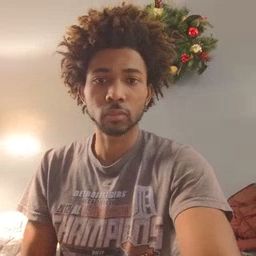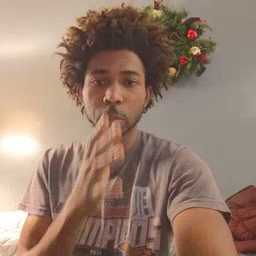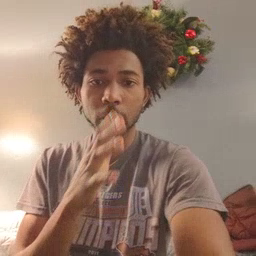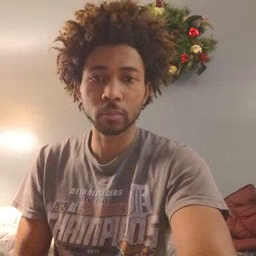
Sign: mom